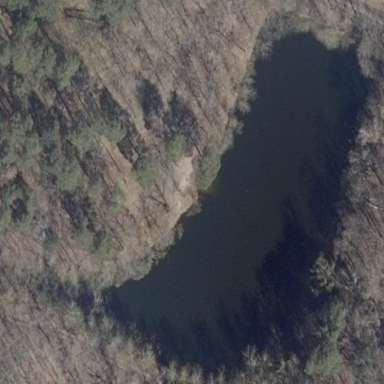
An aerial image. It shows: Pond surrounded by natural water.